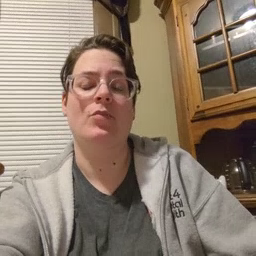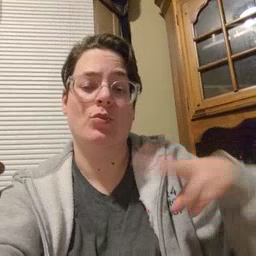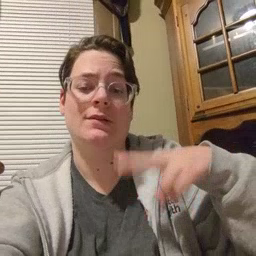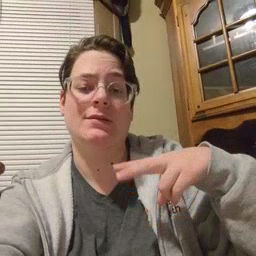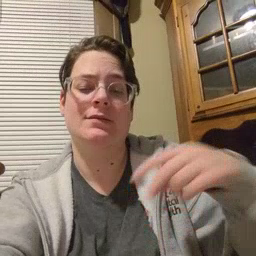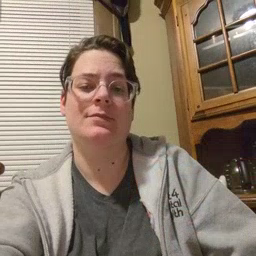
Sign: read